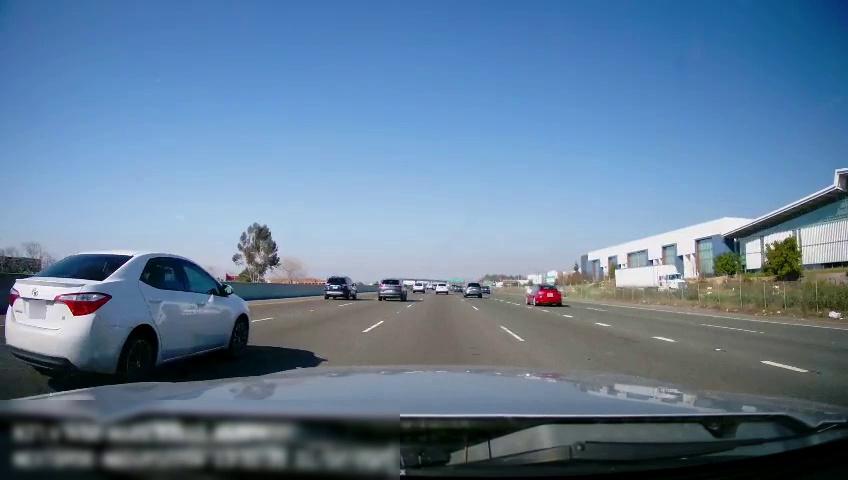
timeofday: Day
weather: Sunny
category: Drivable Space
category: Vehicles | Truck
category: Vehicles | Car
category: Vehicles | Car
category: Vehicles | SUV
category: Vehicles | SUV
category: Vehicles | SUV
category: Vehicles | SUV
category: Vehicles | SUV
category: Vehicles | Car
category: Lanes | Alternate Lane
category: Lanes | Alternate Lane
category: Lanes | Alternate Lane
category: Lanes | Current Lane
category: Lanes | Current Lane
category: Lanes | Alternate Lane
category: Lanes | Alternate Lane